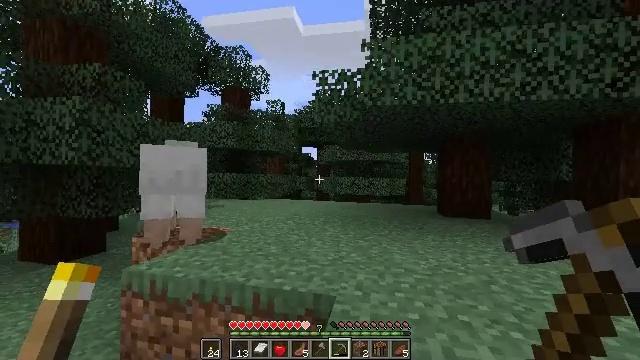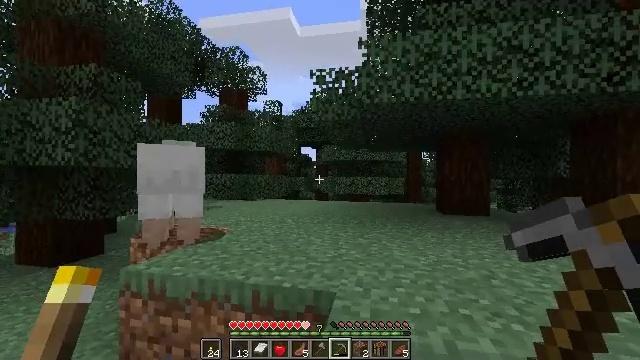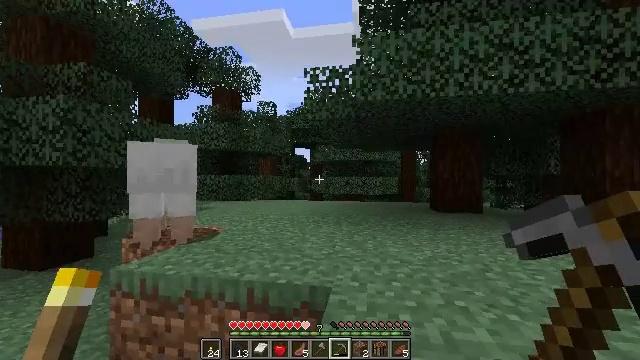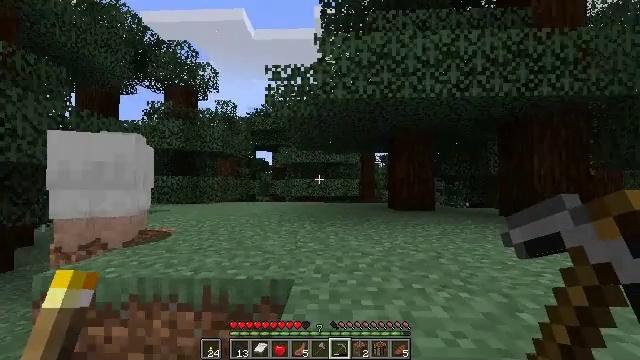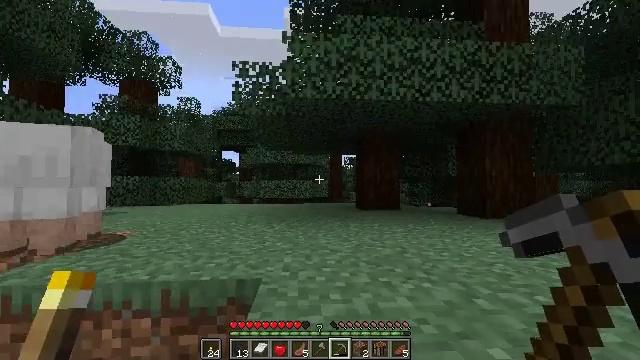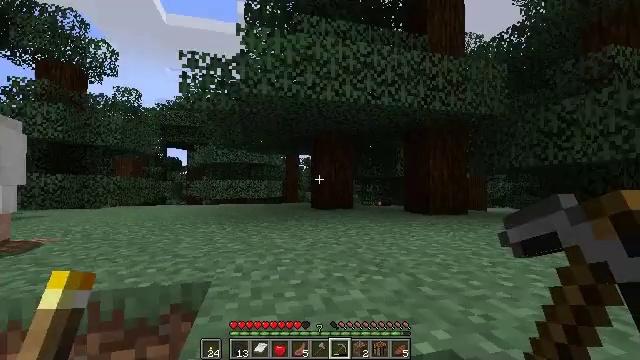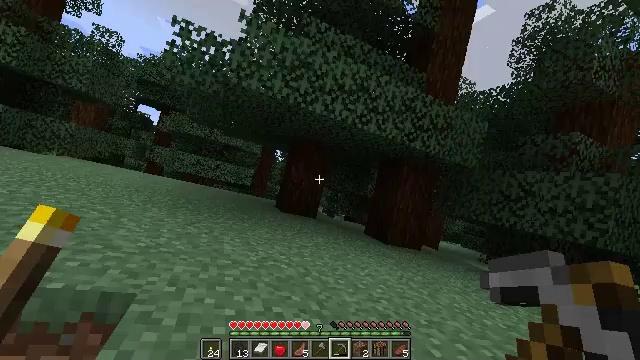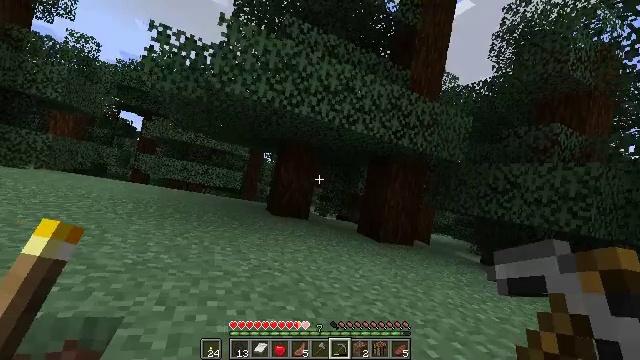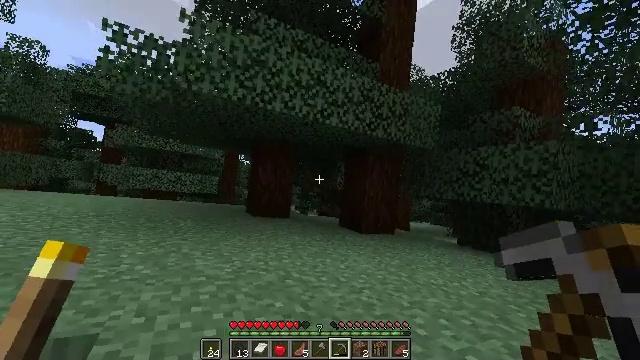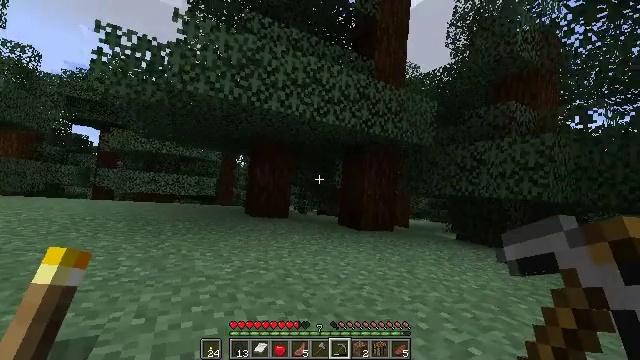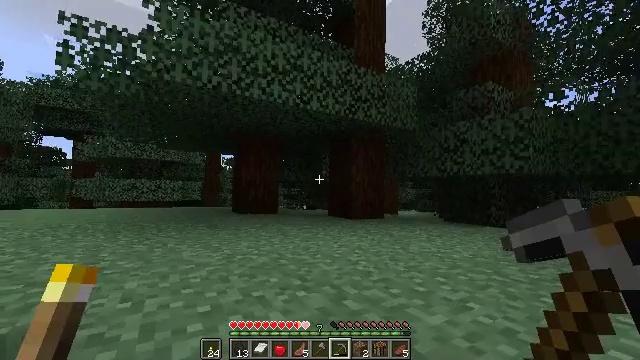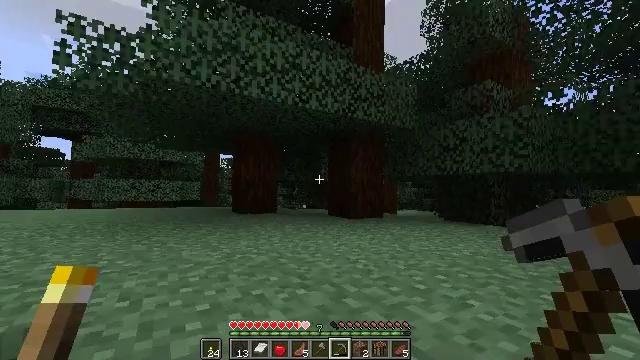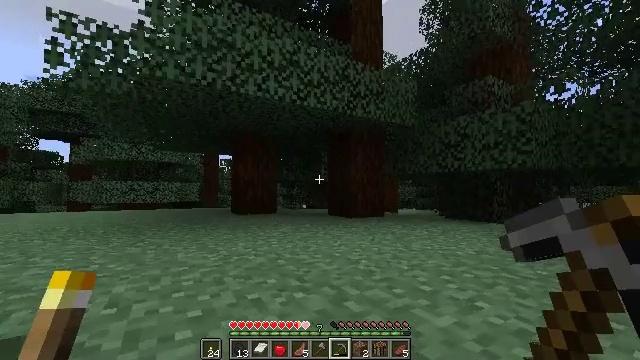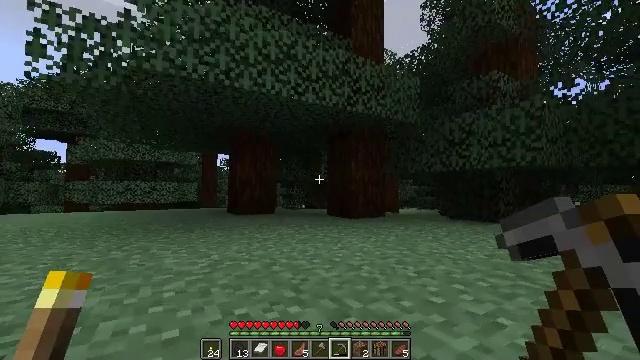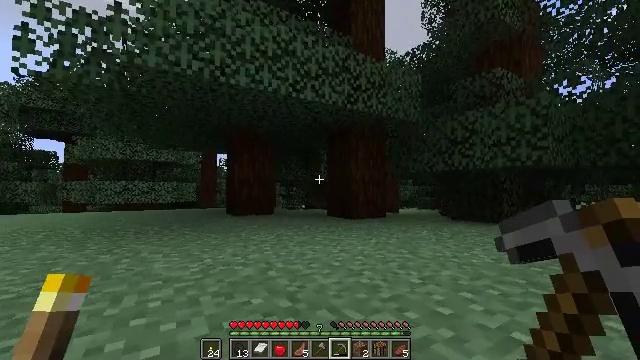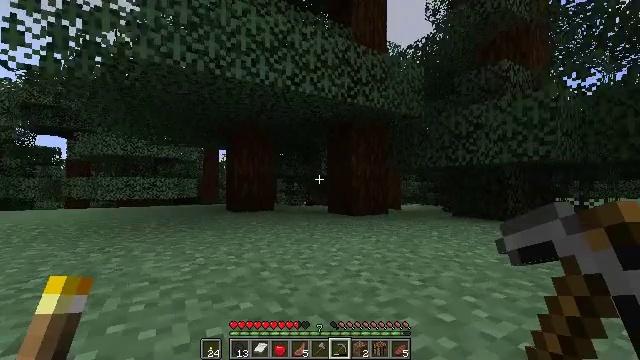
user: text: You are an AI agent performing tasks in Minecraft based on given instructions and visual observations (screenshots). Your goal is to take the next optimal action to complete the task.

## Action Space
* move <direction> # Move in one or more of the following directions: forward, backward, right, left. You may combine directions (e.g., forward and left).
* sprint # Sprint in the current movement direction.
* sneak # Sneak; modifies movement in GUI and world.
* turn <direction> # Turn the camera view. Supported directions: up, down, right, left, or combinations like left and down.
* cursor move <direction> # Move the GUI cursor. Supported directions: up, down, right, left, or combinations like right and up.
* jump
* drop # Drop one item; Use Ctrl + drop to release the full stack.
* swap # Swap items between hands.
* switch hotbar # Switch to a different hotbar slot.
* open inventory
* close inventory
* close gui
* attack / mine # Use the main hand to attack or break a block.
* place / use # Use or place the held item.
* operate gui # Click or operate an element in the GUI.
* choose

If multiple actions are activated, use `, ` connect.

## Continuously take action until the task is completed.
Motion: motion action
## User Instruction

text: Clear the sweet berry bush to collect the sweet berries.
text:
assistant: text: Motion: move forward
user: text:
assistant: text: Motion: move forward, turn right
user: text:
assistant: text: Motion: move forward, turn right, jump
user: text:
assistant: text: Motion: move forward, turn right, jump
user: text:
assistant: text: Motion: move forward, turn right, jump
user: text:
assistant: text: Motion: move forward, turn right, jump
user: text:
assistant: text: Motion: move forward, turn right, jump
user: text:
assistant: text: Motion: move forward, turn right, jump
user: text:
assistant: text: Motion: move forward, jump
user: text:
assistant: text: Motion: move forward, turn right, jump
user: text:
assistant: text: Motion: move forward, jump
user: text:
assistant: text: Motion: move forward, jump
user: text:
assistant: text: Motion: move forward, jump
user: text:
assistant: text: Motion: move forward, jump
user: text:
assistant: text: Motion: move forward, jump
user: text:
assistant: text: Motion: move forward, turn left and down, jump
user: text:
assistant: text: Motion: move forward, turn left and down, jump
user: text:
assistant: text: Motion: move forward, turn left and down, jump
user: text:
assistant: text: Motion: move forward, turn left and down, jump
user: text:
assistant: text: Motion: move forward, turn left, jump
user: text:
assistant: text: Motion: move forward, turn left, jump
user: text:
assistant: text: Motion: move forward, turn left, jump
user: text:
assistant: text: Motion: move forward, turn left and down, jump
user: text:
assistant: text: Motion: move forward, turn left and down, jump
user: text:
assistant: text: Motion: move forward, turn left and down
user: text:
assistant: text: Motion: turn left and down
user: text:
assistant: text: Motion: turn down
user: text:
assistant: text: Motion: turn left and down
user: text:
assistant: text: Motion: turn left and down
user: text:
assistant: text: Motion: turn left and down